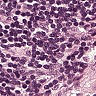
Metastatic tissue present: no